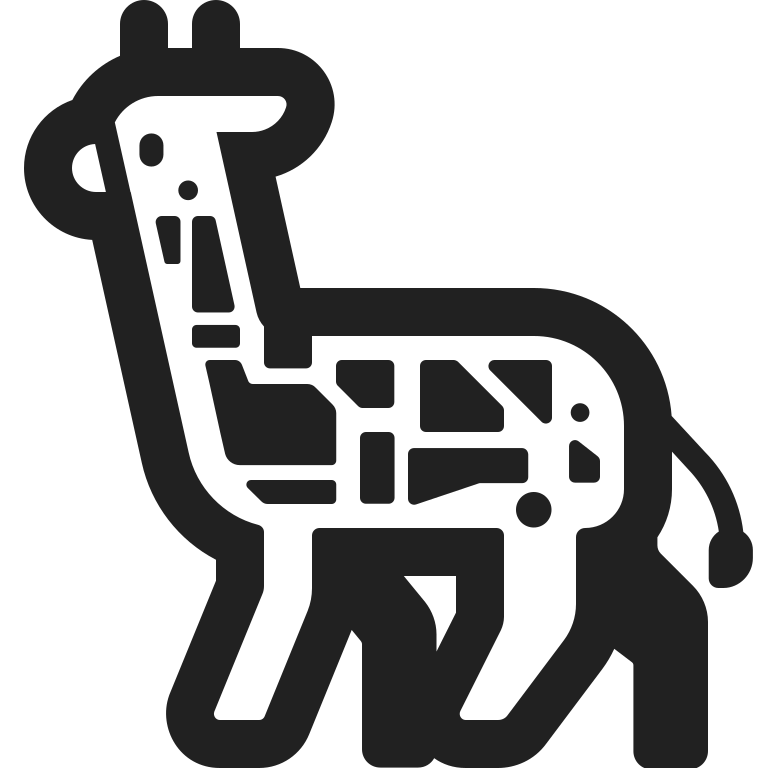
giraffe high contrast